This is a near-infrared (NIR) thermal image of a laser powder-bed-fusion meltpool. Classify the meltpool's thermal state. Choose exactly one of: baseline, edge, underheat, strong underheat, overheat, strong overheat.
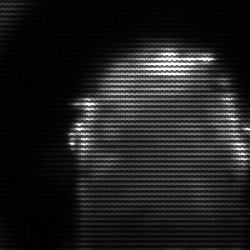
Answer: baseline